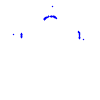
Particle: proton